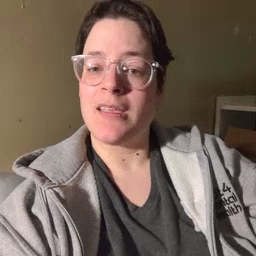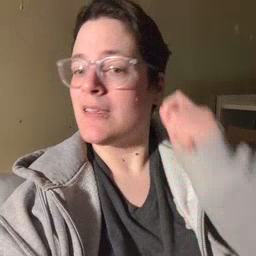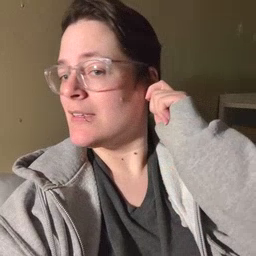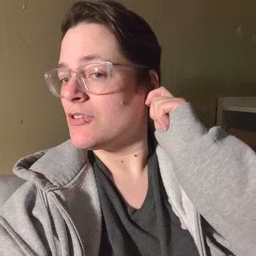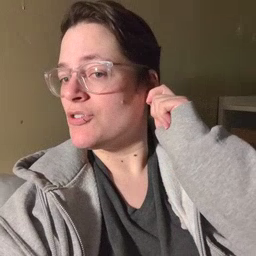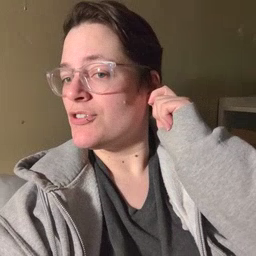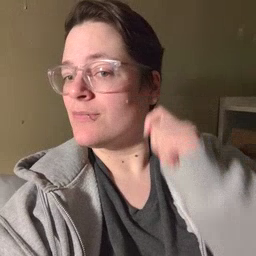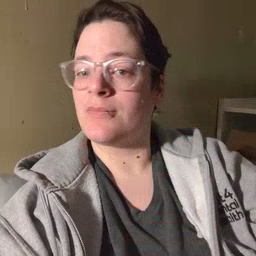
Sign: ear